Question: I'm trying to draw some elements with bootstrap but I'm stuck and I need a little bit of help to see how can I fix that.
My problem is close related to html scheme and looks like :
'''
<div class="container">
<ul class="list-group">
<li class="list-group-item">
<ul class="list-group">
<li class="list-group-item items-orange">This is option one from pair one</li>
<li class="list-group-item items-blue">This is option two from pair one</li>
</ul>
<button class="btn btn-sm btn-danger" type="button">Close Button</button>
</li>
</ul>
</div>
'''
so how can I put that button from bottom to right in continuation of li elements like in picture below:

<URL>
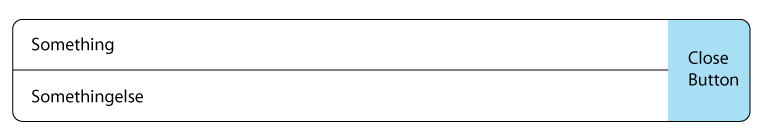
Answer: I had to add a few classes to your markup. Notice how it scales properly with different browser widths.
<URL>
HTML:
'''
<div class="container">
<div class="container">
<ul class="list-group">
<li class="list-group-item custom">
<ul class="list-group options">
<li class="list-group-item items-orange">This is option one from pair one</li>
<li class="list-group-item items-blue">This is option two from pair one</li>
</ul>
<button class="btn btn-sm btn-danger side-btn" type="button">Close Button</button>
</li>
</ul>
</div>
</div>
'''
CSS:
'''
body{padding:40px;}
li.list-group-item {
overflow:auto;
}
.side-btn{
float:left;
width:15%;
white-space: normal;
position: absolute;
top:10px;
bottom: 30px;
}
li.custom {
padding:0;
}
ul.options {
width: 85%;
float: left;
padding: 10px 0px 10px 15px;
}
'''